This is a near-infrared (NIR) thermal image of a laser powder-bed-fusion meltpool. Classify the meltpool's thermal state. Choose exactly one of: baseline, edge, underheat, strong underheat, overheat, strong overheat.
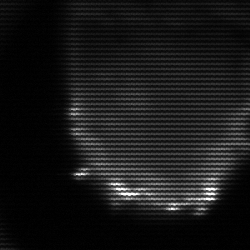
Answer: edge